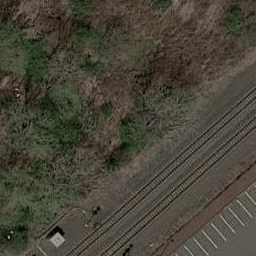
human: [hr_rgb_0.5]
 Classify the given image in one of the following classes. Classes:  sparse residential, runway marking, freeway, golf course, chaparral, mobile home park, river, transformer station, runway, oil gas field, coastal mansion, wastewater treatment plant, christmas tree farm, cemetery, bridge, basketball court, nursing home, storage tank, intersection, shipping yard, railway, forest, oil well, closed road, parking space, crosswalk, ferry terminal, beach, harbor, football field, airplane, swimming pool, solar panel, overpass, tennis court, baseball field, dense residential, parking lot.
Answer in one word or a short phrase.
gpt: railway